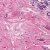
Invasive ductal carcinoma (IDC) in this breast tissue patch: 0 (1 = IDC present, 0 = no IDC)